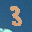
Label: 3